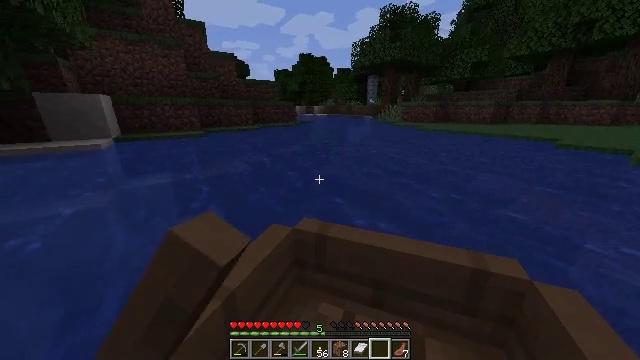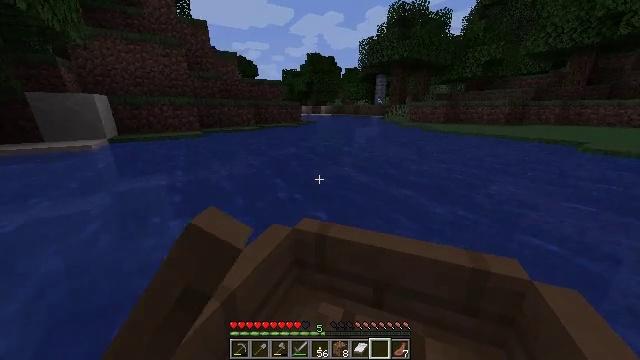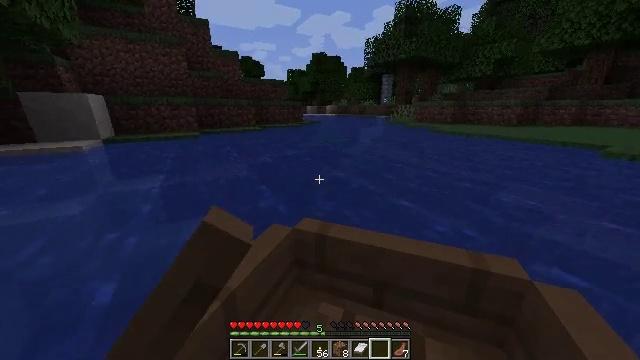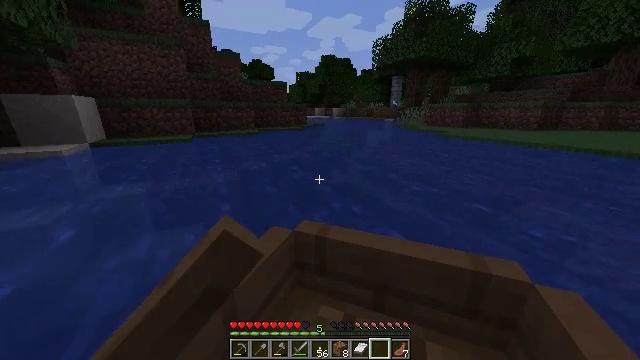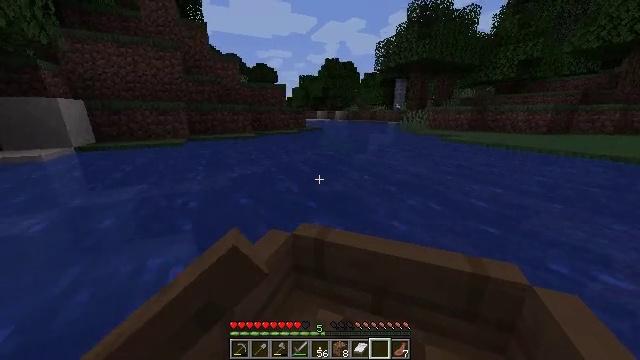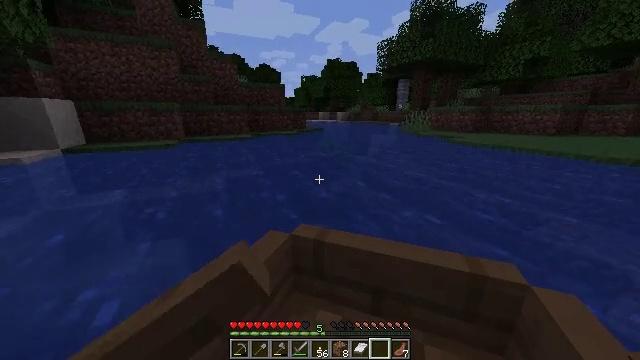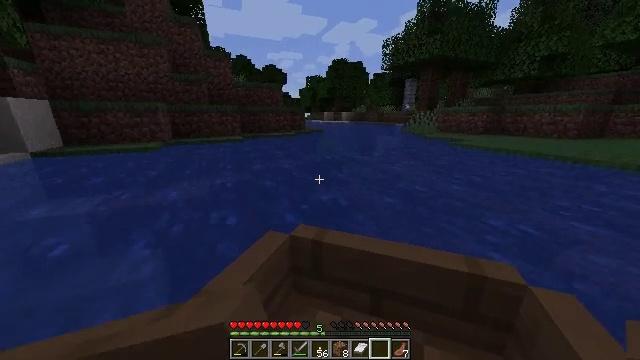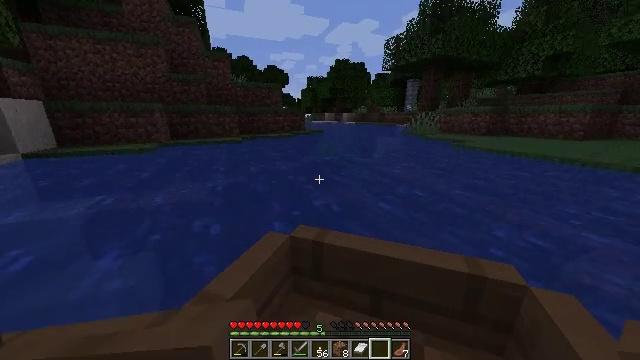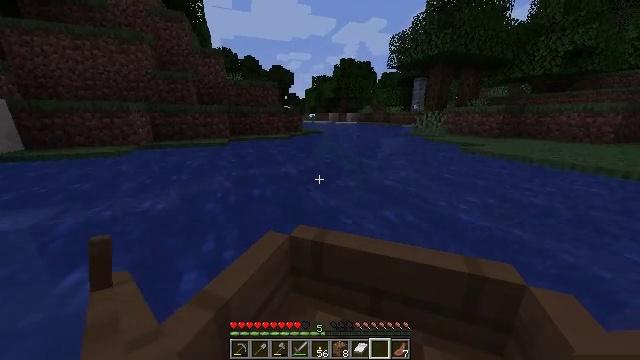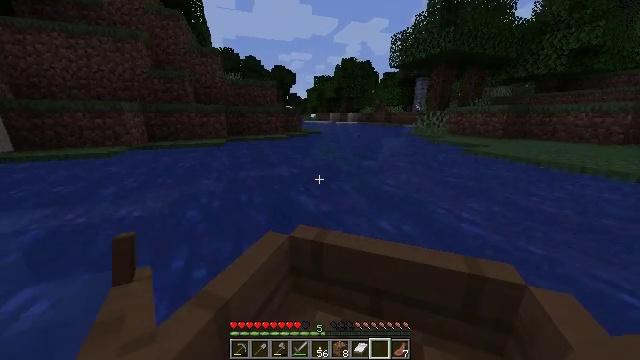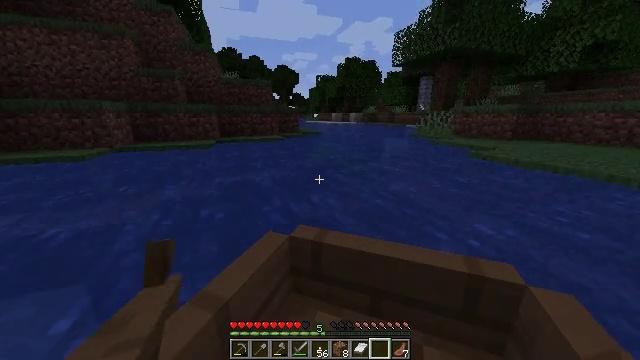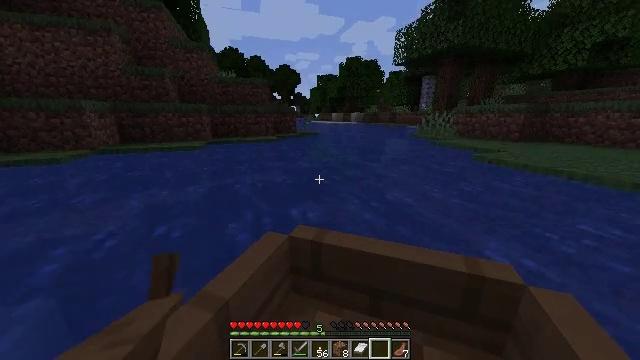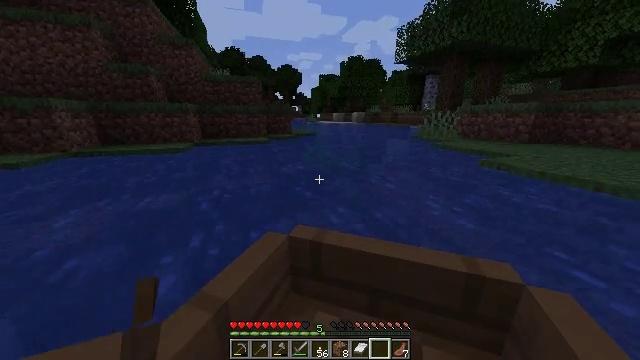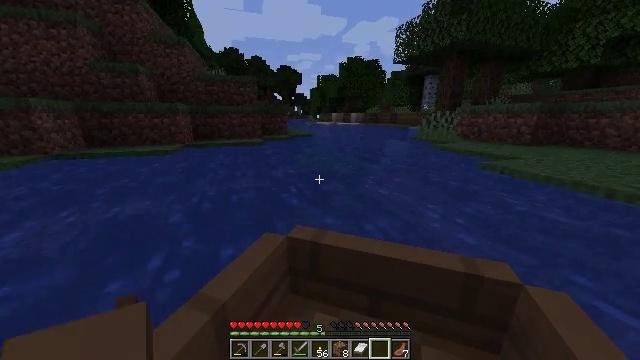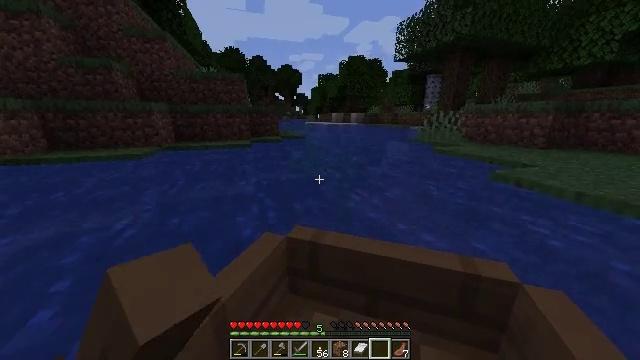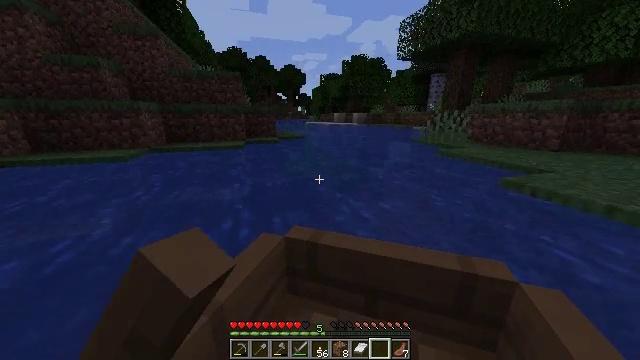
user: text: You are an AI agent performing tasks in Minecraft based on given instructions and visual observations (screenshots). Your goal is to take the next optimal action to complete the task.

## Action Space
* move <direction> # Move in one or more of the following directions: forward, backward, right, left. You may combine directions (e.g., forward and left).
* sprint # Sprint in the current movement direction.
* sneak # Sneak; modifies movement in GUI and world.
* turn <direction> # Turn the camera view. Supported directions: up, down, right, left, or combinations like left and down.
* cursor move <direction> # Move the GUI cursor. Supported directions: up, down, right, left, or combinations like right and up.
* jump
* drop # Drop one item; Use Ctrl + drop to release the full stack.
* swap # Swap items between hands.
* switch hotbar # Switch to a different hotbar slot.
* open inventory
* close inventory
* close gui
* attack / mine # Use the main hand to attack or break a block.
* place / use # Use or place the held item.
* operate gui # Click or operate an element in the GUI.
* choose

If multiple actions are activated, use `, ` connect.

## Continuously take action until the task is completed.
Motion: motion action
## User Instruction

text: Gather tall seagrass in the ocean.
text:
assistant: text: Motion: move forward, sprint
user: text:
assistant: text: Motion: move forward, sprint
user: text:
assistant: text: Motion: move forward, sprint
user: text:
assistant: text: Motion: move forward, sprint
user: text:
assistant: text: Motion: move forward, sprint
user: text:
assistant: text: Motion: move forward, sprint
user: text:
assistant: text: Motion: move forward, sprint
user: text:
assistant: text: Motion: move forward, sprint
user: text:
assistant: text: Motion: move forward, sprint
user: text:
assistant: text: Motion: move forward, sprint
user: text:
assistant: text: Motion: move forward, sprint
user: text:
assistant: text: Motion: move forward, sprint
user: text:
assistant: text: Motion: move forward, sprint
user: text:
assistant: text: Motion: move forward and move left, sprint
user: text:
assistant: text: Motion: move forward and move left, sprint
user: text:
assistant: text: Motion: move forward and move left, sprint
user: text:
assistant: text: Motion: move forward, sprint, turn right
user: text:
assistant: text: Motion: move forward, sprint, turn right
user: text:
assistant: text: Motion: move forward, sprint
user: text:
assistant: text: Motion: move forward, sprint
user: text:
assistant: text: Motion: move forward, sprint
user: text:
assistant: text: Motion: move forward, sprint
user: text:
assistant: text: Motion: move forward, sprint
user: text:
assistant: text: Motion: move forward, sprint
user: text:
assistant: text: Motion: move forward, sprint
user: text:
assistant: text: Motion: move forward, sprint
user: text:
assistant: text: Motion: move forward, sprint
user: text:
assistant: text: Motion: move forward, sprint
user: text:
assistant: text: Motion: move forward, sprint
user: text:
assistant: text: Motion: move forward, sprint